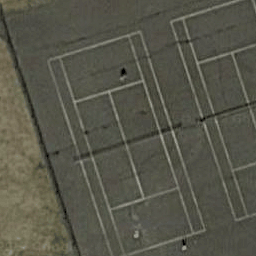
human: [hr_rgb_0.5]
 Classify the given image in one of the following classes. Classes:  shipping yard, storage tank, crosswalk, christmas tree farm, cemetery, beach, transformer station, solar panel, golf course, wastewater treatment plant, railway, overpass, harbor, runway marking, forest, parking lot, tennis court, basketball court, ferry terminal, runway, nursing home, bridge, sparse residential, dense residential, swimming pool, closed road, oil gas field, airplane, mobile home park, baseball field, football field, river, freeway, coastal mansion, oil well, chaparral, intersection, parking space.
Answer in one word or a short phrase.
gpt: tennis court